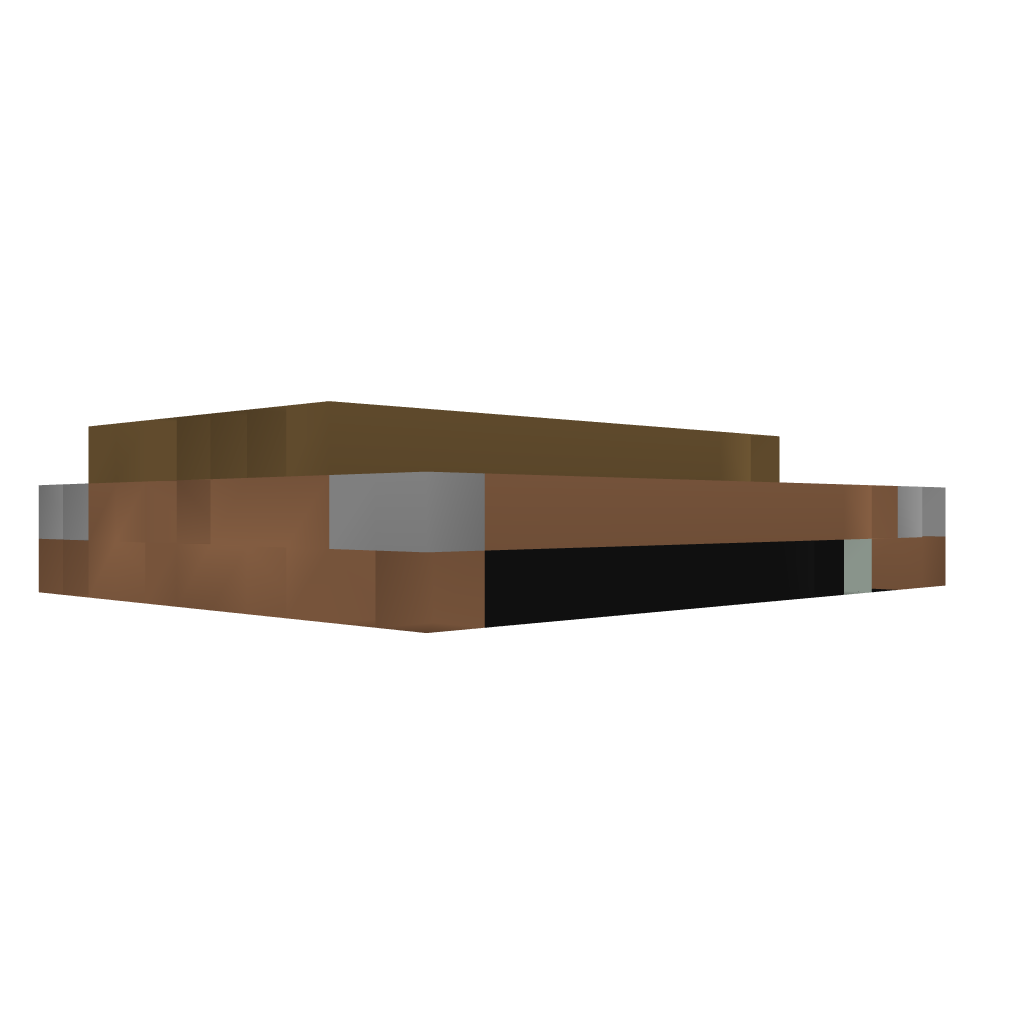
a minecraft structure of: Automatic Pumpkin/Melon Farm